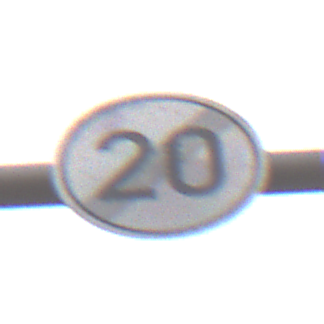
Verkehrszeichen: EndeGeschwindigkeit20
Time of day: Midday
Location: Outdoor (RoadRail)
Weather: Overcast
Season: NotSpecified
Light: Natural